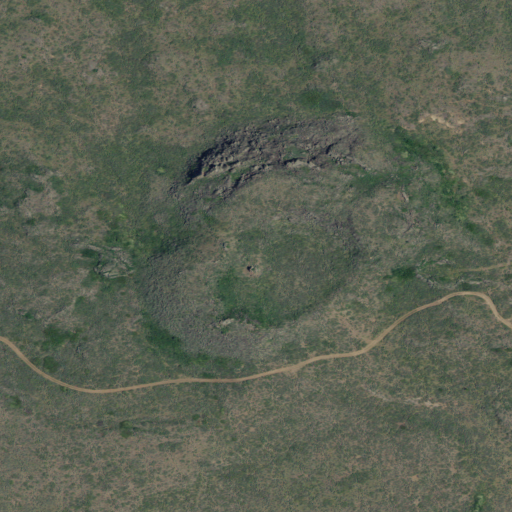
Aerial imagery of crater(s) in Idaho named Butte Crater containing only shrub